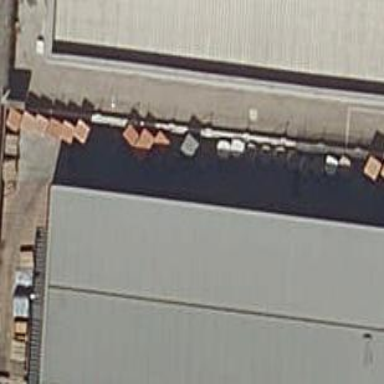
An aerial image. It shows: Industrial building.